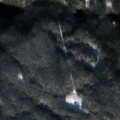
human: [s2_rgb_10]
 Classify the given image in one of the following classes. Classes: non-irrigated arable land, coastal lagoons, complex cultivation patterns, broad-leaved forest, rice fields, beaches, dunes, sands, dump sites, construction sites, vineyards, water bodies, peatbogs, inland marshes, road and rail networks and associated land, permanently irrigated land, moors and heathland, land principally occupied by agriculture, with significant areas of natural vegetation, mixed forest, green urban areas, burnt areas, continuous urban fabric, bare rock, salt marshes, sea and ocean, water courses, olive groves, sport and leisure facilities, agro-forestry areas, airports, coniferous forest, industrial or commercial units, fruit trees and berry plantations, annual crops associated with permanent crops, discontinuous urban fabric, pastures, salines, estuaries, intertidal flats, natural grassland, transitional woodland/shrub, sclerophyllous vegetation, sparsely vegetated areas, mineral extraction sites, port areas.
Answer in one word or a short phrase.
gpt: coniferous forest, transitional woodland/shrub